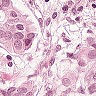
Metastatic tissue present: yes